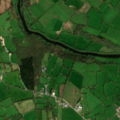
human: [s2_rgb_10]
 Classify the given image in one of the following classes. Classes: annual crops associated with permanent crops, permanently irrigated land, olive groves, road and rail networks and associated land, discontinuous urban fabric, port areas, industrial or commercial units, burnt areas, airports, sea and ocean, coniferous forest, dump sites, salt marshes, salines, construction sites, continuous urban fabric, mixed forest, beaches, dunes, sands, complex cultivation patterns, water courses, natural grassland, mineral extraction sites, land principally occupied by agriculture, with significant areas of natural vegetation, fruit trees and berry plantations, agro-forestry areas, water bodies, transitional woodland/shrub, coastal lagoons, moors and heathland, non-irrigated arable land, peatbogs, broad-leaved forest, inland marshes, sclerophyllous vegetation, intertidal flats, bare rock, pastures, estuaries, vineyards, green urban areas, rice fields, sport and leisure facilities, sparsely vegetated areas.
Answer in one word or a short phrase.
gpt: pastures, mixed forest